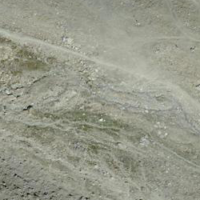
EUNIS habitat code: 48
Species observed at this site:
Aglais urticae